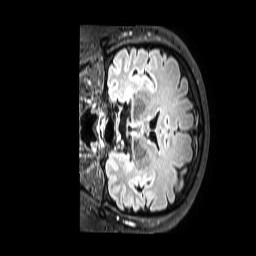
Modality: FLAIR
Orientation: coronal
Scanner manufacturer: philips
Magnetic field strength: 3 T
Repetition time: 4.8 s
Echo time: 0.2794 s